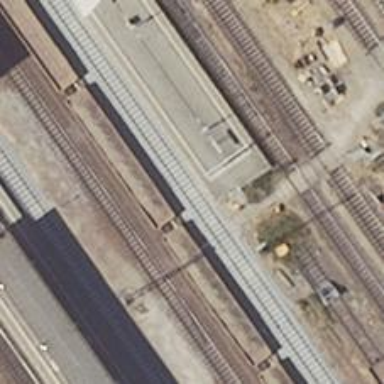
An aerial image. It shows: Railway signal.